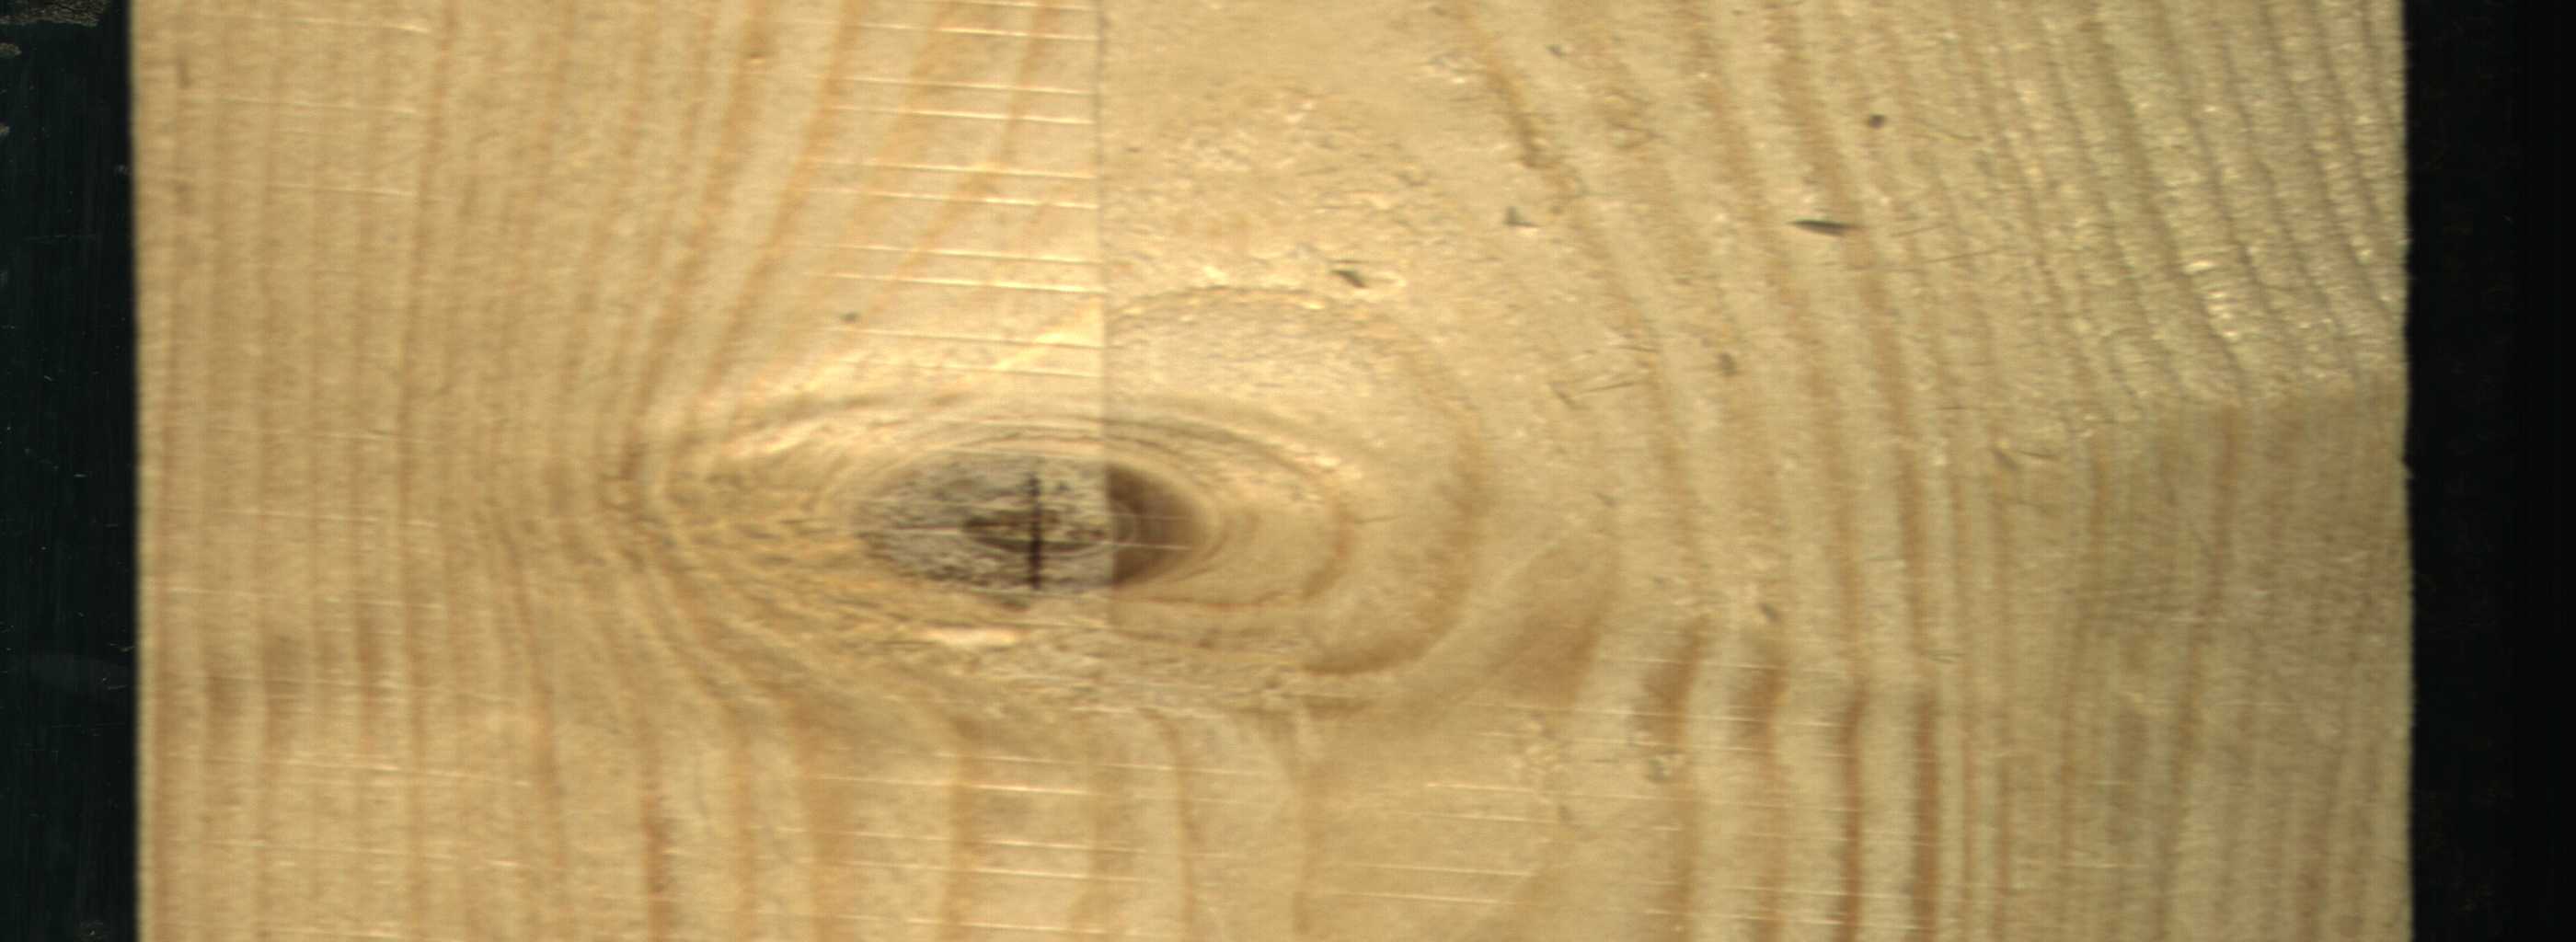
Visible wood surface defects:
knot_with_crack